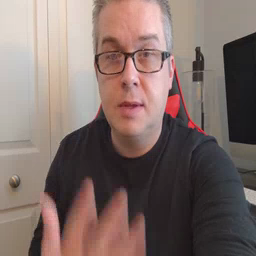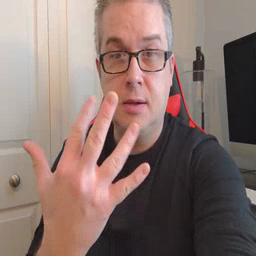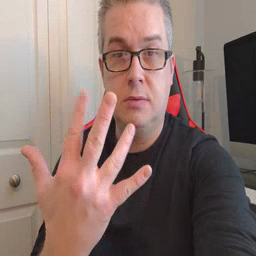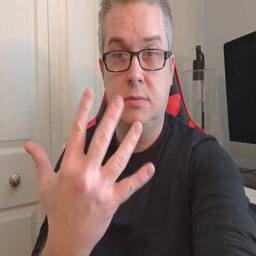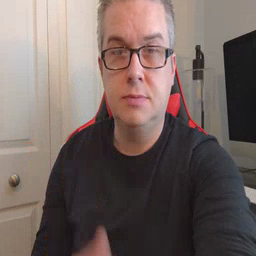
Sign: finger